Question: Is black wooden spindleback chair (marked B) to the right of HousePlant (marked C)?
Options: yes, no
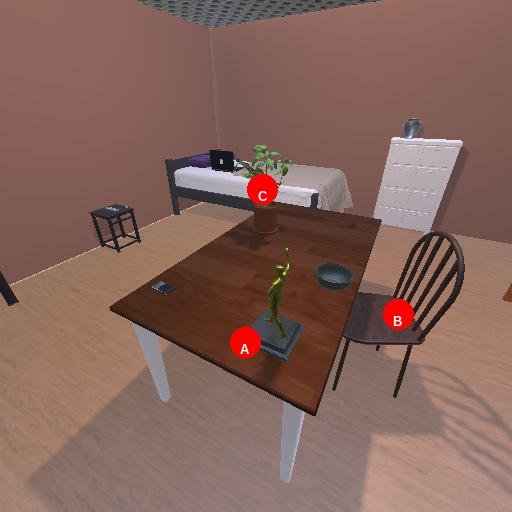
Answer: yes